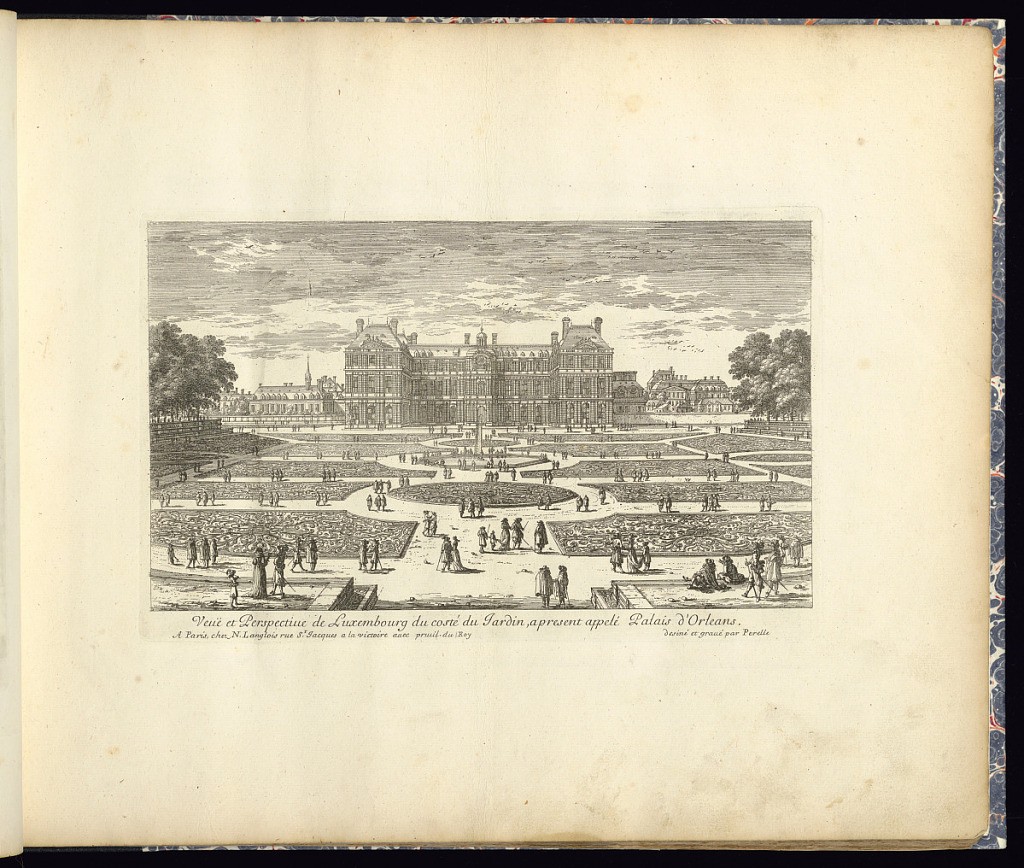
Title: Veuë et Perspective de Luxembourg du costé du Jardin, a present appelé Palais d’Orleans.
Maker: Gabriel Perelle, French, 1604–1677
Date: late 17th century
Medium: Etching on laid paper
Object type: Print
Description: View of the Orleans Palace (Luxembourg) in Paris from the garden, with the palace in the background flanked by other buildings, and garden with parterre, fountain, and figures in the foreground. The plate is titled and signed.